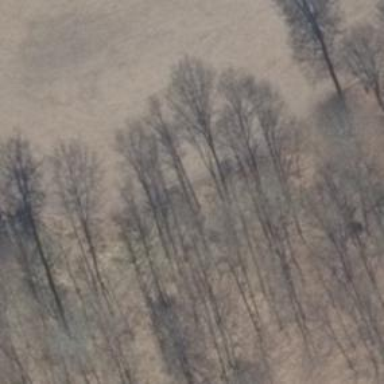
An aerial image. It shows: Hunting stand.